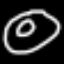
Label: donut